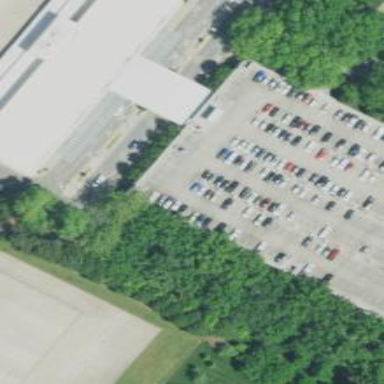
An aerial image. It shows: Car rental service.